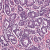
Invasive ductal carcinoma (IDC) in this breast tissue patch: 1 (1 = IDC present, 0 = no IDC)